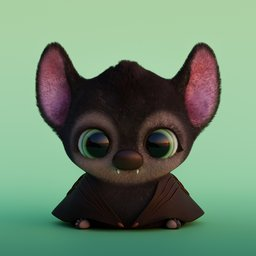
Label: animals